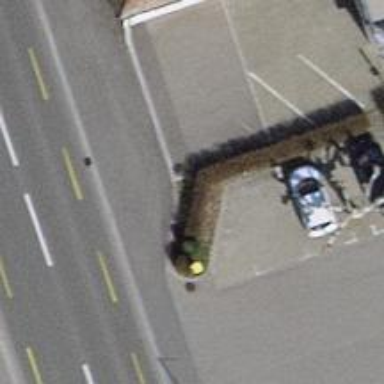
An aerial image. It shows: Post box.